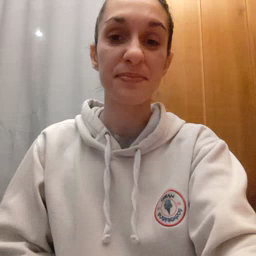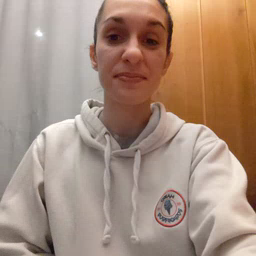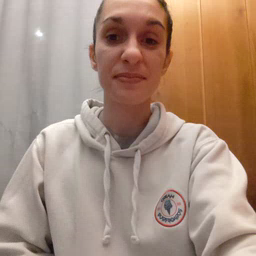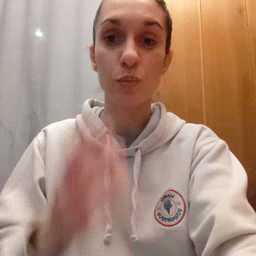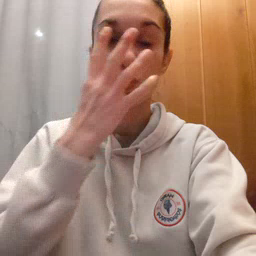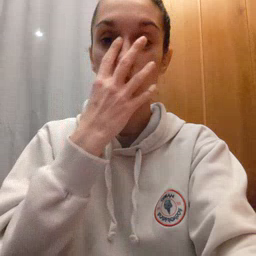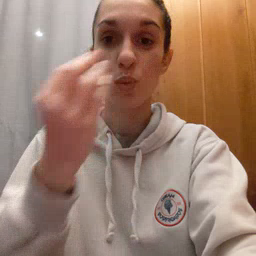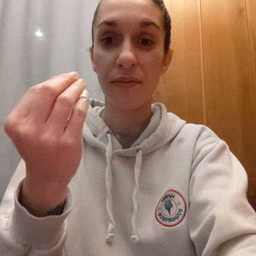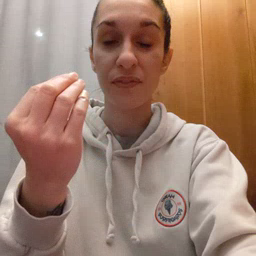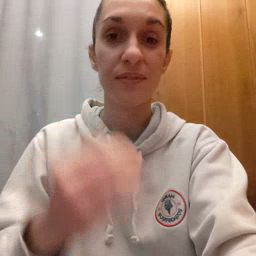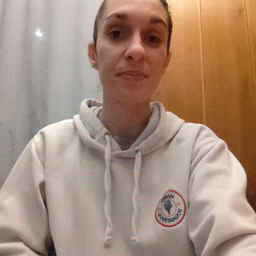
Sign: wolf